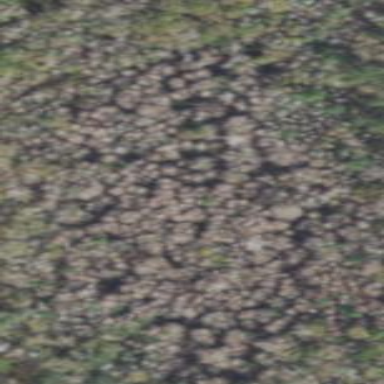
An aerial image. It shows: Swamp wetland characterized by needle-leaved vegetation.